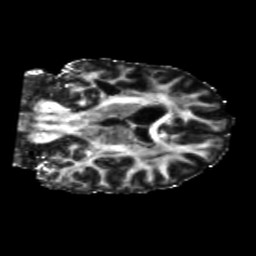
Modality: FA
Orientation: coronal
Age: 37
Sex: female
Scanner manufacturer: siemens
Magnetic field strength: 3 T
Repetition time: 5.25 s
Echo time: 0.08 s